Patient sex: M
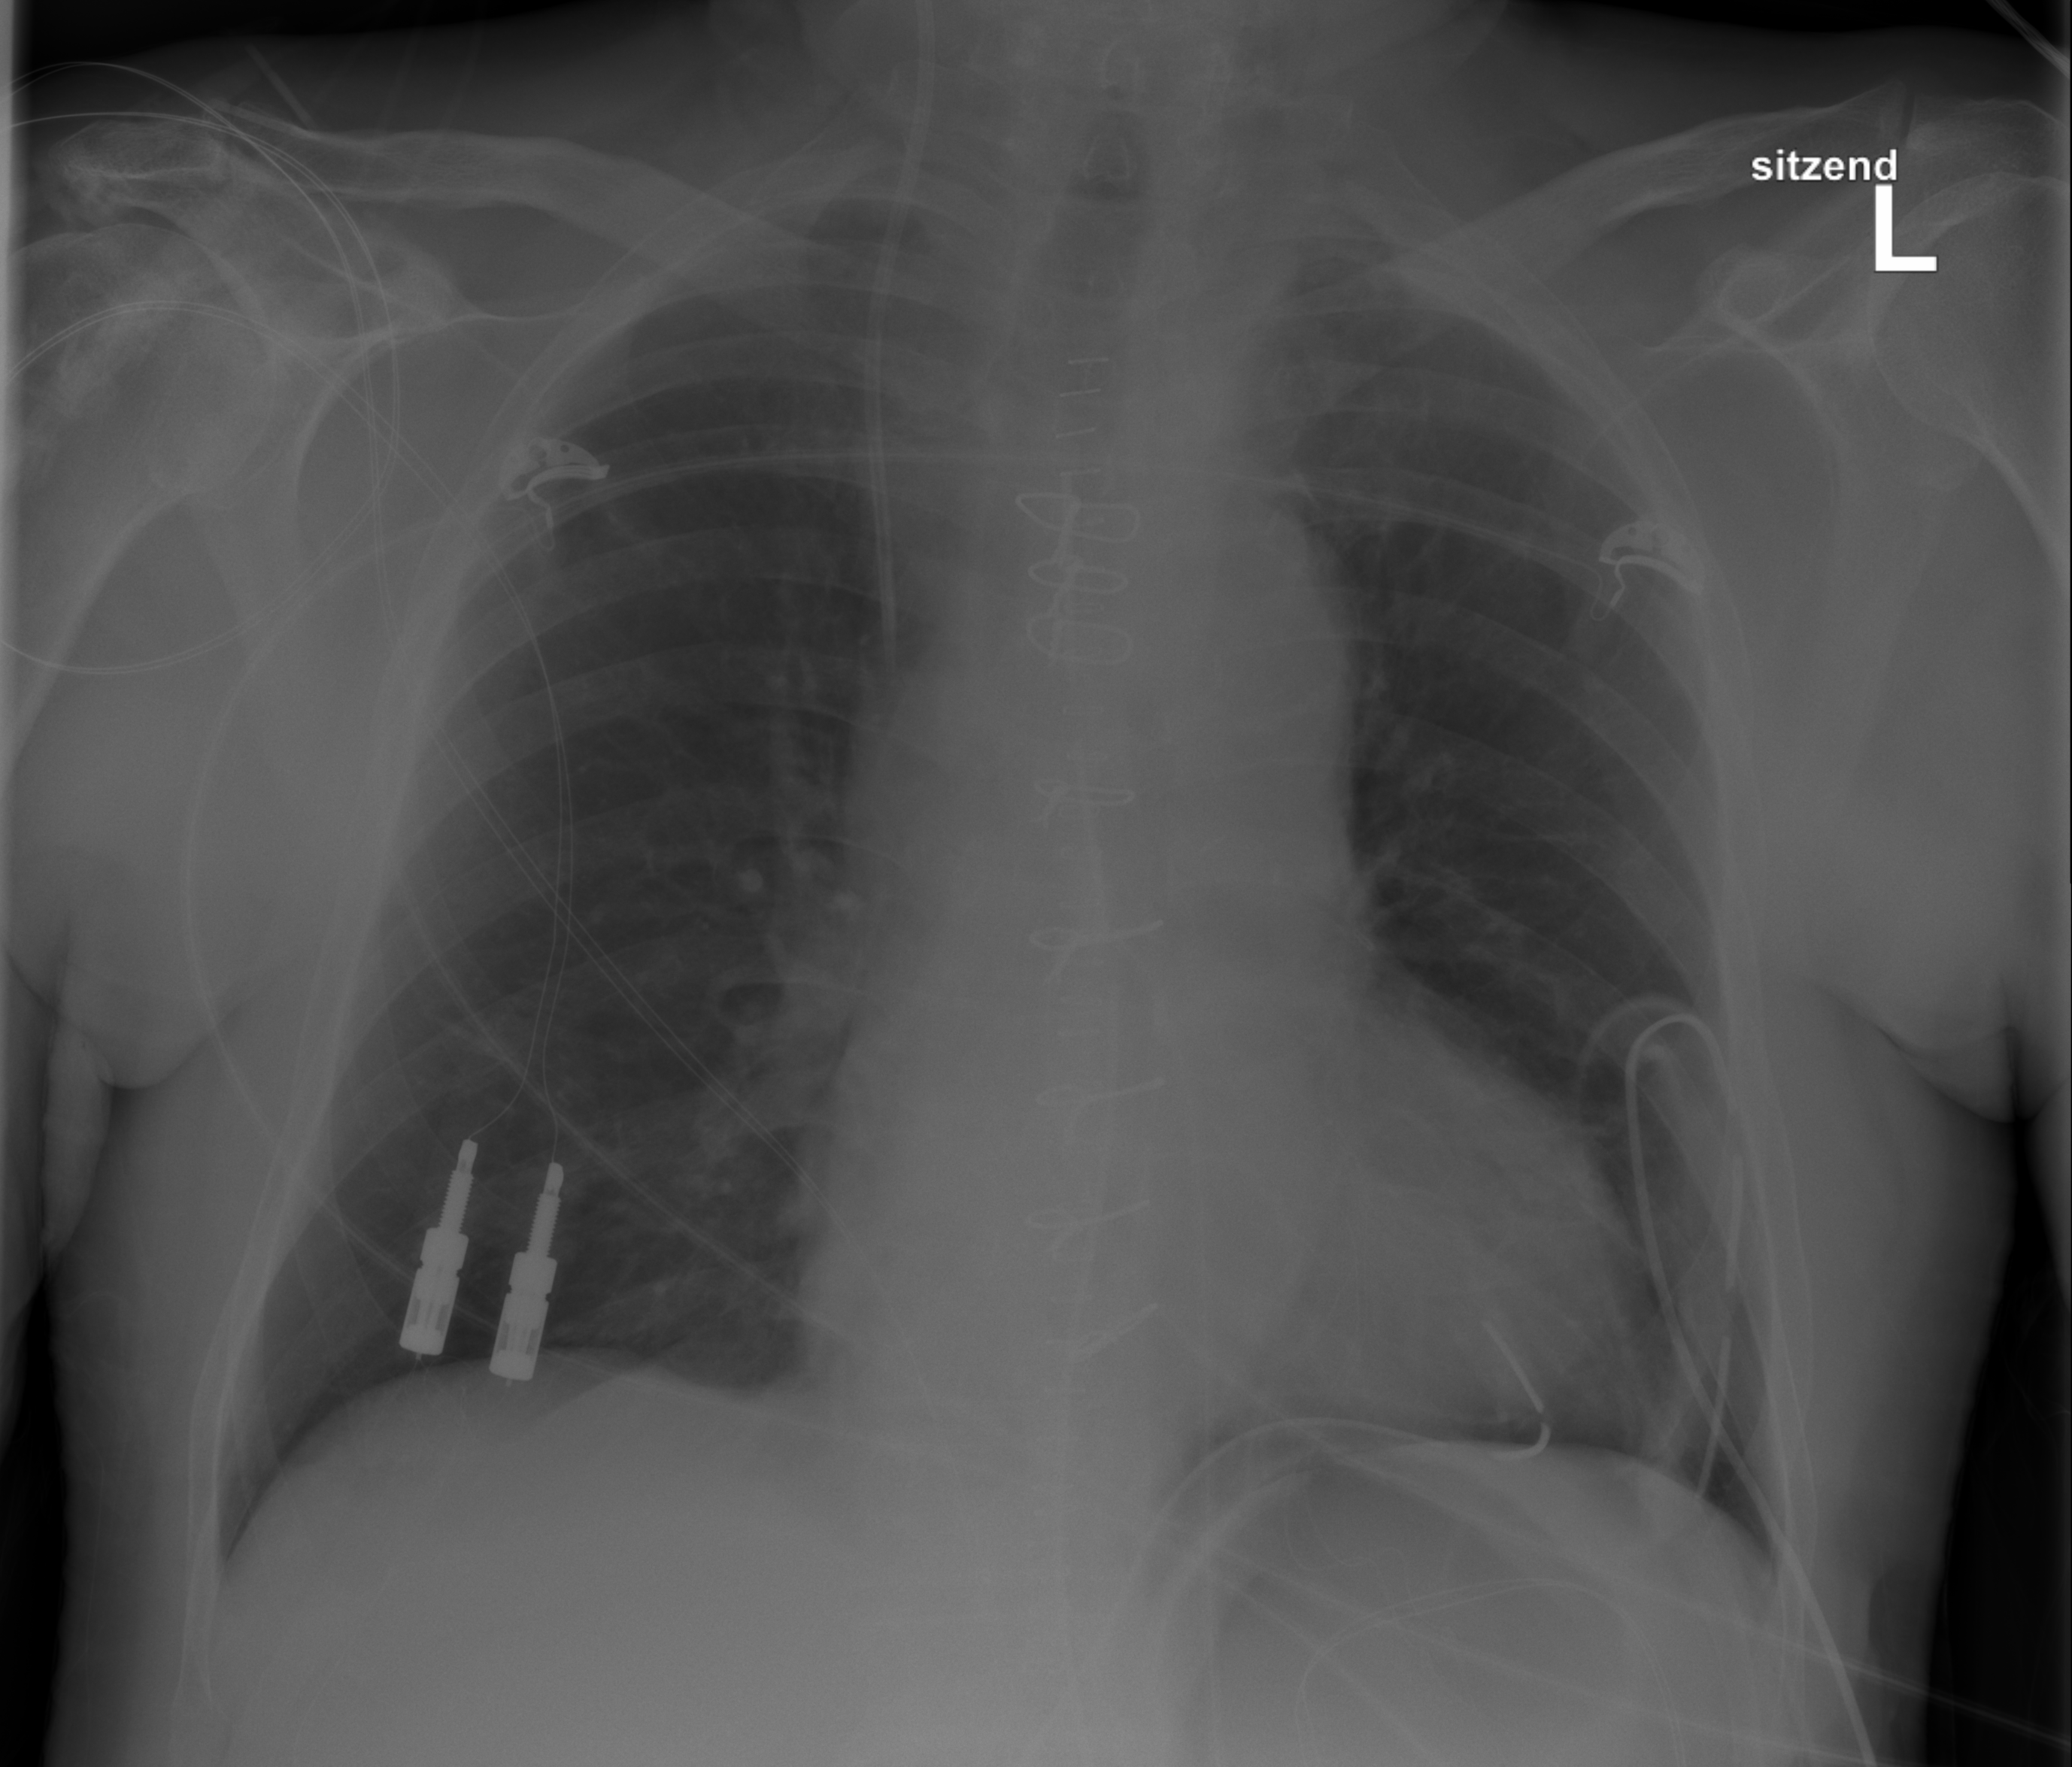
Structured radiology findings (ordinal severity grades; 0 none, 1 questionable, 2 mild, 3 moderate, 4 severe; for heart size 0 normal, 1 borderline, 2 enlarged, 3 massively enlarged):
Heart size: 1
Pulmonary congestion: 0
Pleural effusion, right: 0
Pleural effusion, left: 0
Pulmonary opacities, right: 0
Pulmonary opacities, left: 0
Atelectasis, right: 1
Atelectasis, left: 0